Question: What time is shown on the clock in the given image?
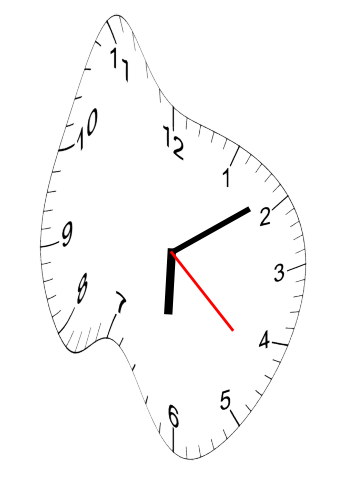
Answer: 06:09:22